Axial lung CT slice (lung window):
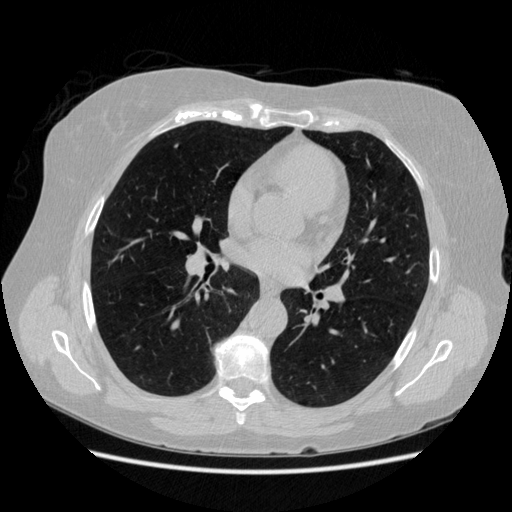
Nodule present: no